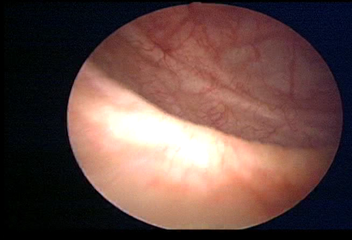
Modality: WLC
Class: Normal mucosa
Bladder cancer association: No